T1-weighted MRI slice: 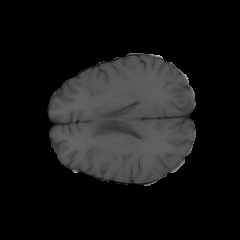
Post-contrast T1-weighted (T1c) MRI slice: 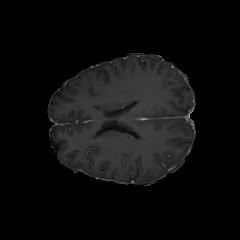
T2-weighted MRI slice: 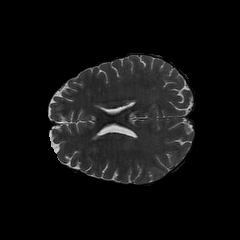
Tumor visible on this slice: no